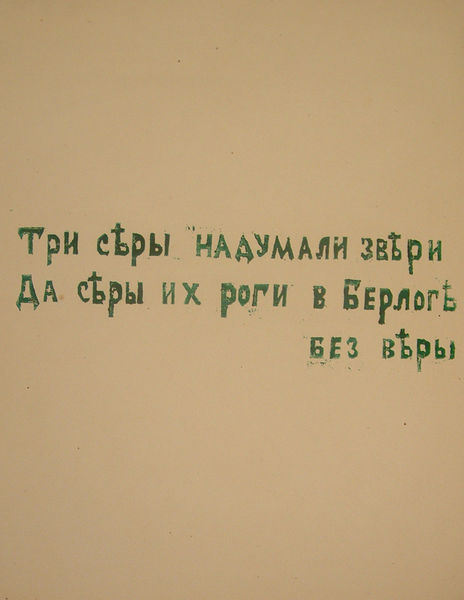
Titel: War: "The beasts imagined three dark spirits, And their horns are gray in the devil's lair", War: "The beasts imagined three dark spirits, And their horns are gray in the devil's lair"
Künstler: Ol’ga; Kruchenykh, Aleksandr Rozanova
Standort: Amherst (Massachusetts, USA)
Institution: Mead Art Museum, Amherst College
Schlagwörter: green, print, brown, letters, letter, art, page, poster, russian, text, poetry, numbers, language, slogan, lettres